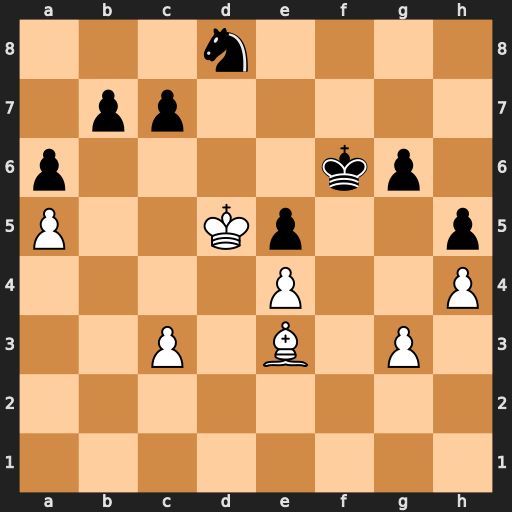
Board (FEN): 3n4/1pp5/p4kp1/P2Kp2p/4P2P/2P1B1P1/8/8
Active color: w
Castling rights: -
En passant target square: -
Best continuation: Bg5+ Kf7 Bxd8